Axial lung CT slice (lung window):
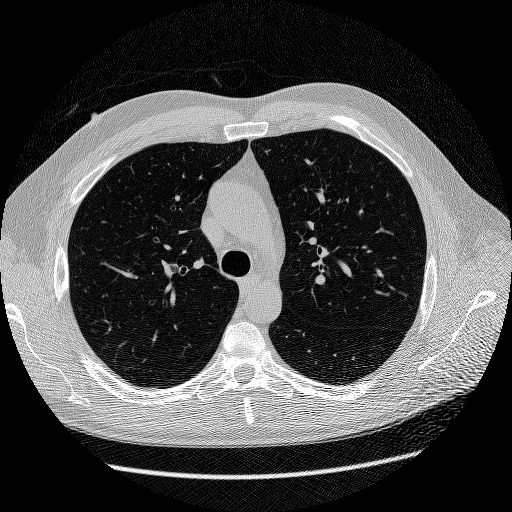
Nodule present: no